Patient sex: M
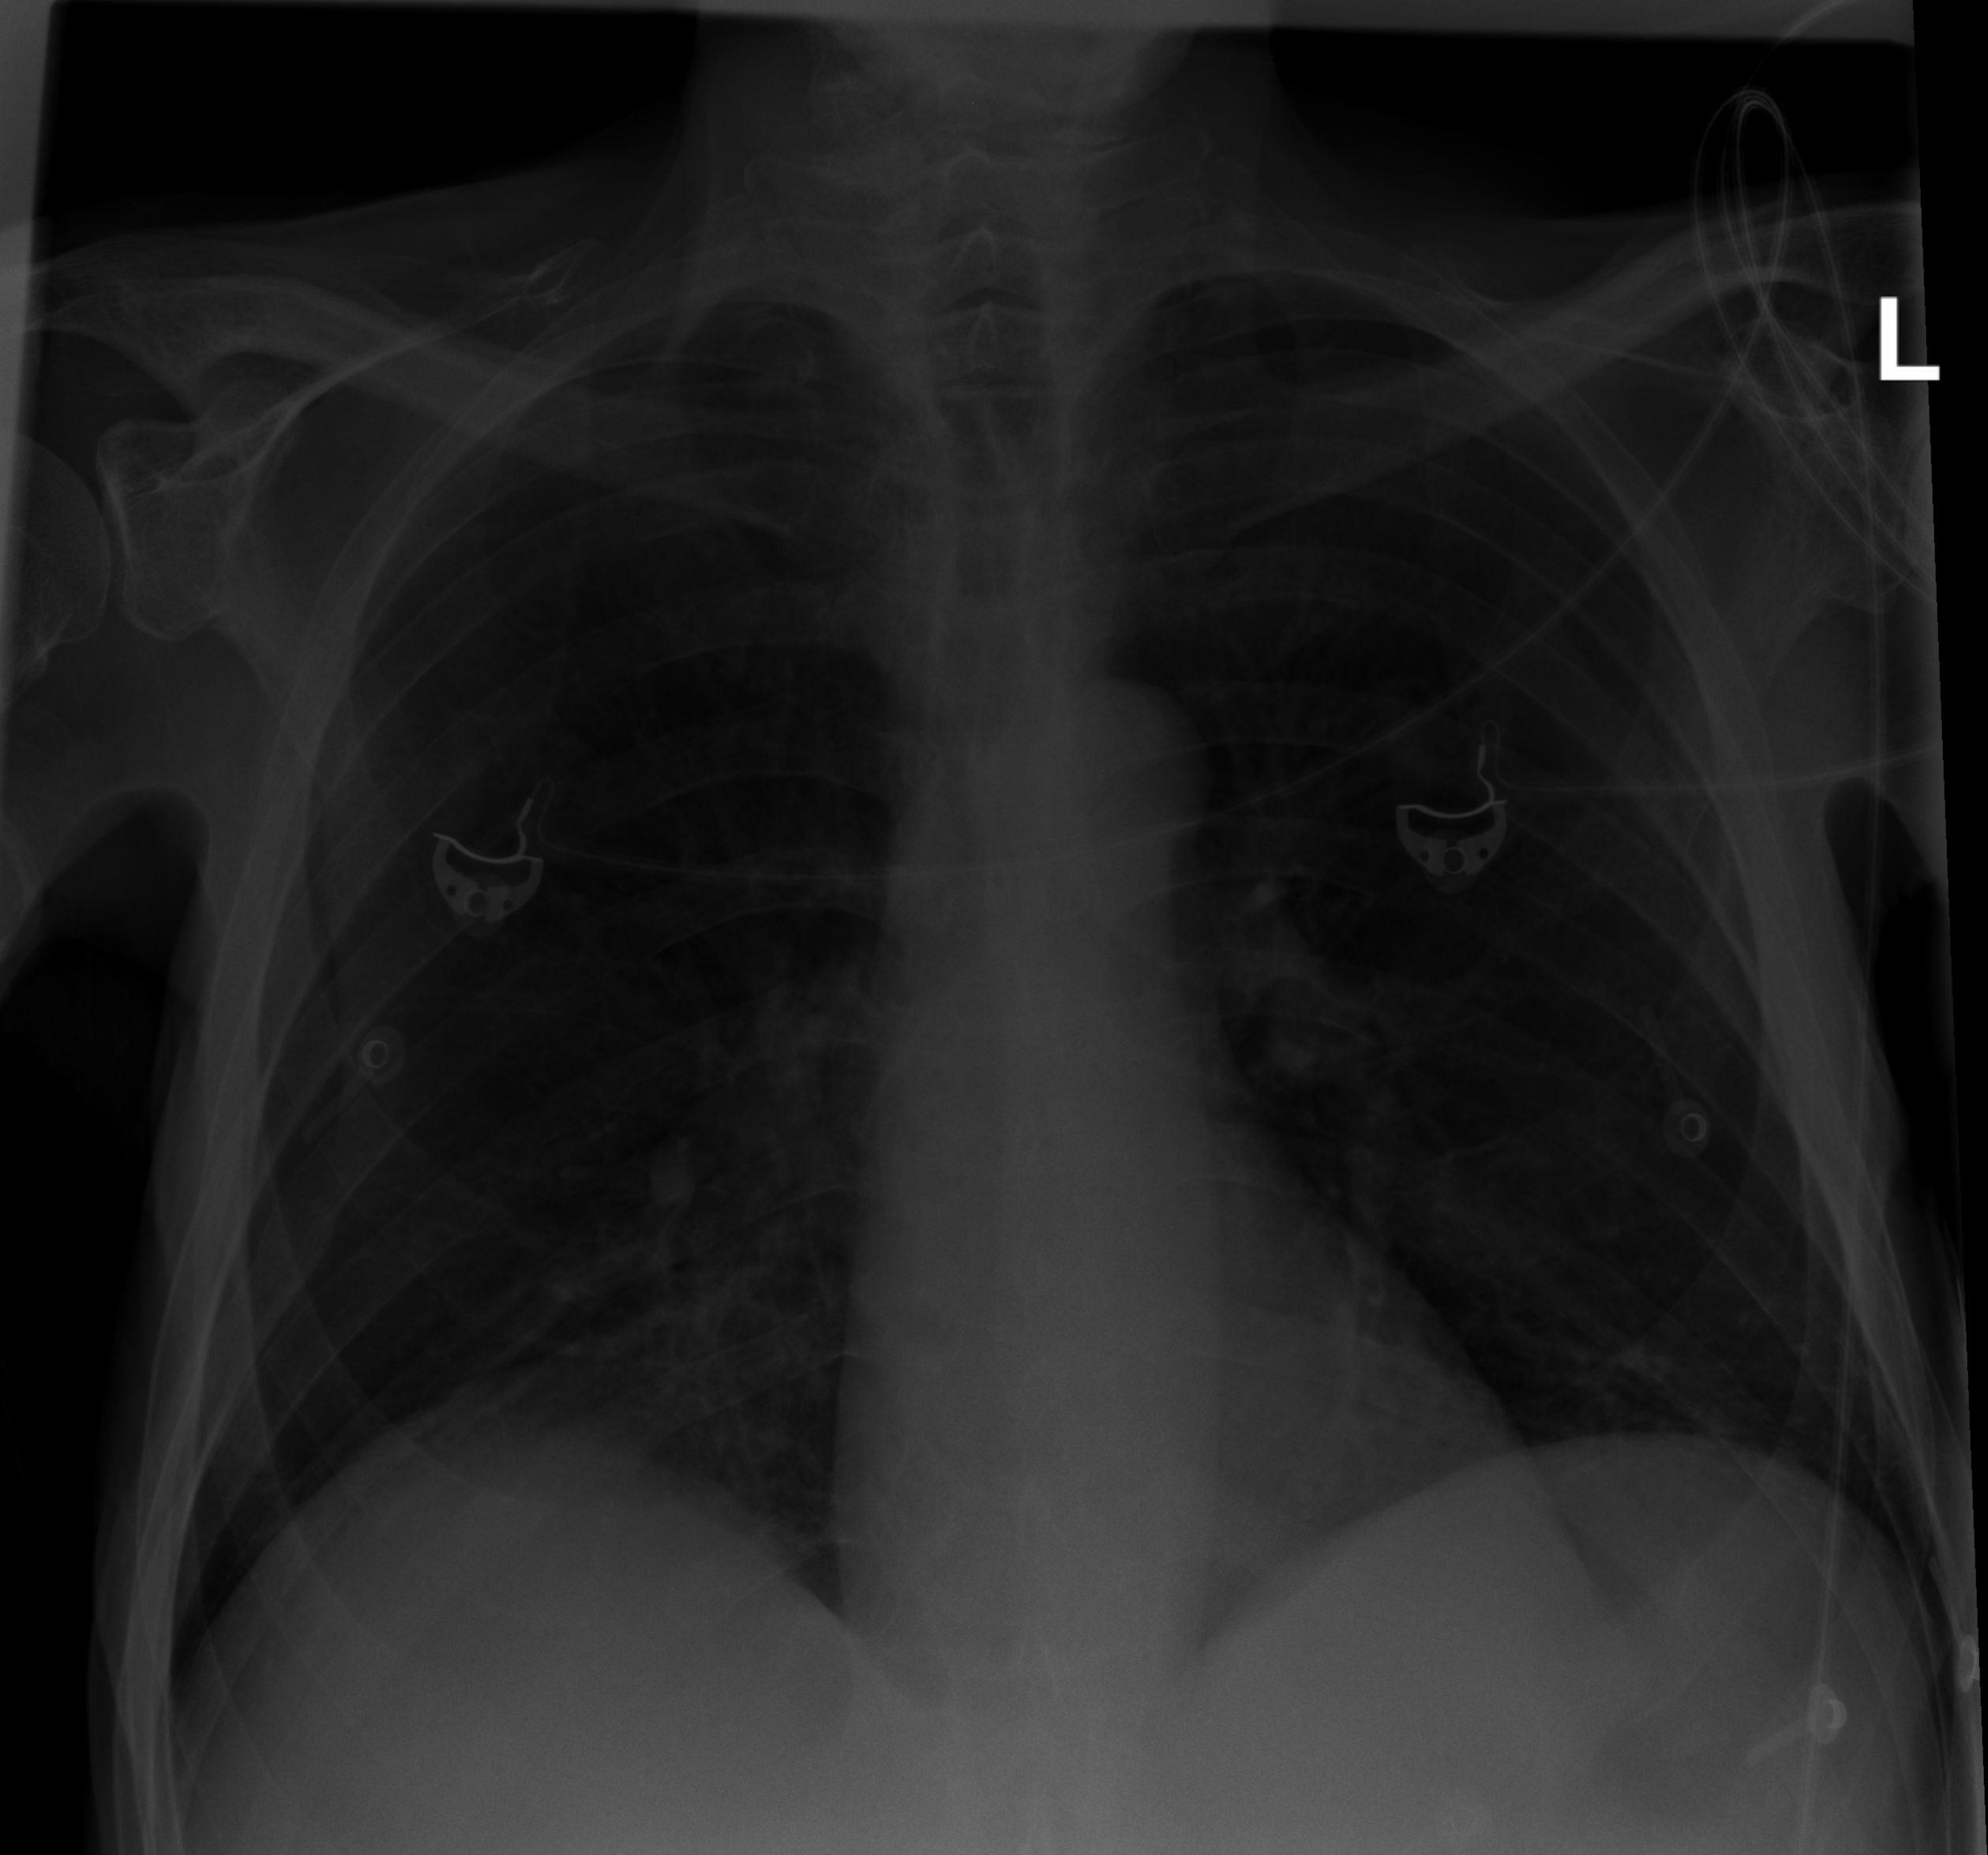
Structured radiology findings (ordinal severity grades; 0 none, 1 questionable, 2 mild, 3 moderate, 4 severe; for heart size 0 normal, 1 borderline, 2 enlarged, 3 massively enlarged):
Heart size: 0
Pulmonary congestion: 0
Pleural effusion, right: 0
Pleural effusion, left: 0
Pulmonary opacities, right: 2
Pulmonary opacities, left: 0
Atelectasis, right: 2
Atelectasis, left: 0